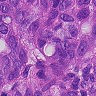
Metastatic tissue present: yes